Interaction volume radius: 10 \u00c5
Interaction volume height: 10 \u00c5
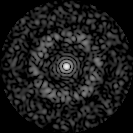
Disorder parameter: 0.8289